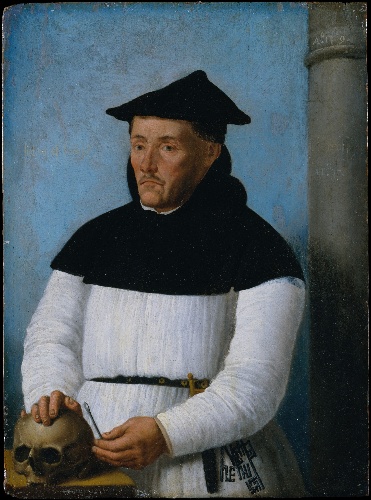
Title: Portrait of a Surgeon
Artist: Netherlandish Painter
Artist bio: dated 1569
Object type: Painting
Classification: Paintings
Medium: Oil on wood
Dimensions: 8 1/4 x 6 1/8 in. (21 x 15.6 cm)
Department: European Paintings
Credit line: Theodore M. Davis Collection, Bequest of Theodore M. Davis, 1915
Accession year: 1930
Repository: Metropolitan Museum of Art, New York, NY
Tags: Men|Portraits|Doctors